Question: I tried following link to write my first Python GUI app:
<URL>
I configured the settings exactly as shown in the screenshots, and just pasted that example given over there, but it is giving error. It is not able to find QtGui in PyQt4 folder. The only difference is that I am using Aptana Studio 3 Beta with PyDev plugin instead of Eclipse.
The screenshot of my development environment is here:

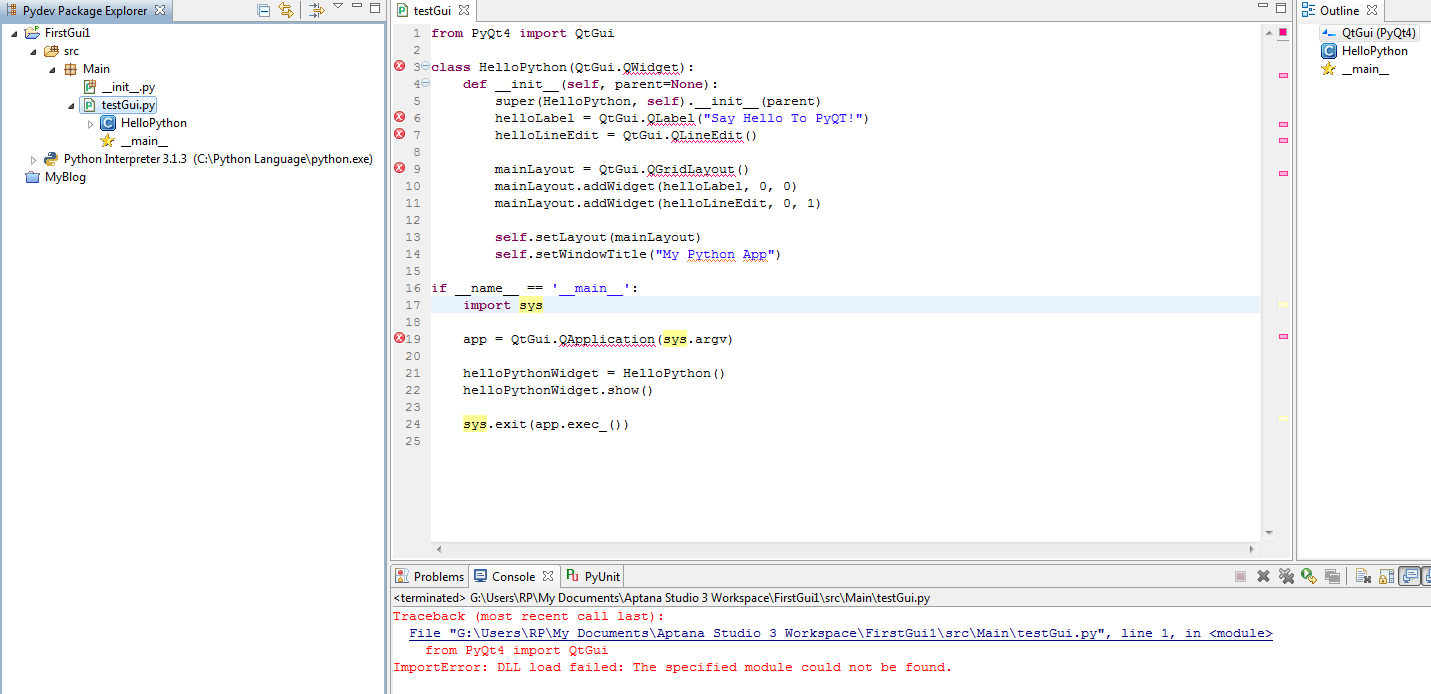
Answer: When I installed PyQt4 with the latest windows installer it missed adding the path to the dll files, too.
Instead of adding another item to my already bloated path line I copied the contents of the C:\Python27\Lib\site-packages\PyQt4in folder up to the main PyQt folder (C:\Python27\Lib\site-packages\PyQt4) and that stopped the 'dll not found' errors that python was throwing.